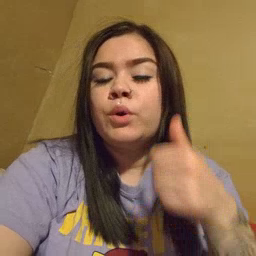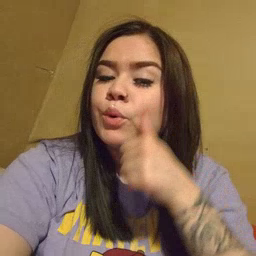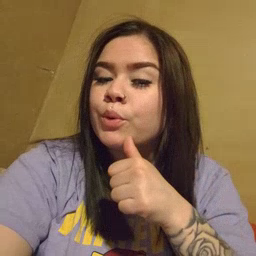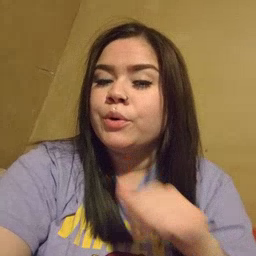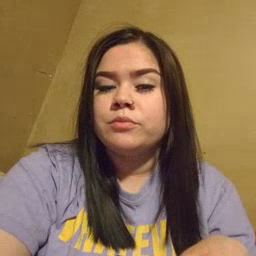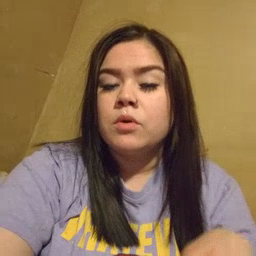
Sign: girl